Question: I am trying to write an implementation of battleship in Qt and I am using two QGridLayouts for containing QToolButtons that are used to represent players' grids. The top-level layout (QMainWindows one) is a QHBoxLayout. What I want to accomplish is to remove the spacing between these buttons. This is how it's looking at the moment:

It definitely isn't pretty. I am adding items into these layouts like this:
'''
QIcon icon;
icon.addFile(QStringLiteral(":/images/Resources/field_blue.png"), QSize(), QIcon::Normal, QIcon::Off);
for (int i = 0; i < dimensions; ++i)
{
for (int j = 0; j < dimensions; ++j)
{
QToolButton* buttonLeft = new QToolButton(this);
buttonLeft->setToolButtonStyle(Qt::ToolButtonTextUnderIcon);
buttonLeft->setText(QString::number(i) + "-" + QString::number(j));
buttonLeft->setFixedSize(FIELD_ICON_SIZE + 10, FIELD_ICON_SIZE + 10); // FIELD_ICON_SIZE -> 20
buttonLeft->setIcon(icon);
buttonLeft->setIconSize(QSize(FIELD_ICON_SIZE, FIELD_ICON_SIZE));
buttonLeft->setAutoRaise(true);
QToolButton* buttonRight = new QToolButton(this);
buttonRight->setToolButtonStyle(Qt::ToolButtonTextUnderIcon);
buttonRight->setText(QString::number(i) + "-" + QString::number(j));
buttonRight->setFixedSize(FIELD_ICON_SIZE + 10, FIELD_ICON_SIZE + 10);
buttonRight->setIcon(icon);
buttonRight->setIconSize(QSize(FIELD_ICON_SIZE, FIELD_ICON_SIZE));
buttonRight->setAutoRaise(true);
_ui.gridLayoutLeft->addWidget(buttonLeft, i, j);
_ui.gridLayoutRight->addWidget(buttonRight, i, j);
}
}
'''
I could try using spacers but they leave blank spots which is also not desirable.
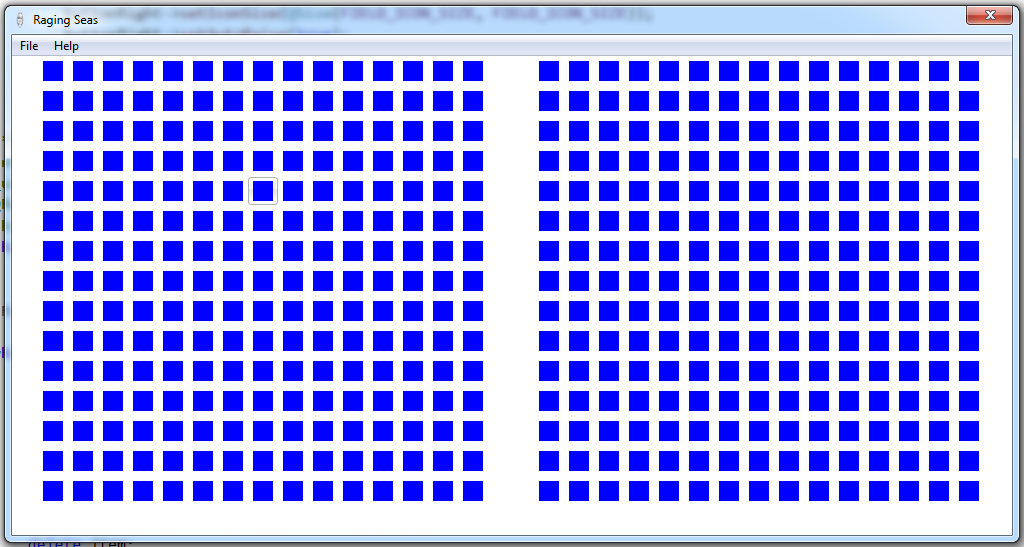
Answer: As almost always in programming there are several ways of achieving what you want, so I'll give you my solution which is just another one.
If you want to use "buttons" as tiles for your game, you will need to strong-style them, not only make them look the way you want for a specific theme in a specific platform, which is what you're doing now. The default style for 'QToolButton's is not the same on Mac, Windows, Linux nor the behavior of the auto-rising effect. That's why I recommend to take full control of the button style.
I'll include a very basic example you can use to get some ideas and put them in your application.
First I decided to use 'QPushButton's instead of 'QToolButton's. The code for populating the left side grid would be like follows:
'''
// ...
for (int i = 0; i < dimensions; ++i)
{
for (int j = 0; j < dimensions; ++j)
{
QPushButton* buttonLeft = new QPushButton(this);
buttonLeft->setFixedSize(20, 20);
QToolButton* buttonRight = new QToolButton(this);
ui->gridLayoutLeft->addWidget(buttonLeft, i + 1, j + 1);
// ...
}
}
'''
Notice that I've changed the indexes when adding the buttons to the grid. This is because I will reserve the first row and the first column for the spacers I'll use later to shrink the buttons.
Now, lets set the layout spacing to zero:
'''
ui->gridLayoutLeft->setSpacing(0);
'''
and add the spacers:

'''
// Vertical spacers
ui->gridLayoutLeft->addItem(new QSpacerItem(20, 40, QSizePolicy::Minimum, QSizePolicy::Expanding), 0, 0, 1, dimensions + 2);
ui->gridLayoutLeft->addItem(new QSpacerItem(20, 40, QSizePolicy::Minimum, QSizePolicy::Expanding), dimensions + 1, 0, 1, dimensions + 2);
// Horizontal spacers
ui->gridLayoutLeft->addItem(new QSpacerItem(40, 20, QSizePolicy::Expanding, QSizePolicy::Minimum), 1, 0, dimensions, 1);
ui->gridLayoutLeft->addItem(new QSpacerItem(40, 20, QSizePolicy::Expanding, QSizePolicy::Minimum), 1, dimensions + 1, dimensions, 1);
'''
The buttons are now as joint as they can.

Finally the buttons need to be styled. To do that I prefer to use style sheets. (A lot of information about style sheets can be found in the Qt documentation: <URL>
'''
QString styleSheet =
"QPushButton {"
" background-color: blue;"
" border: none;"
"}"
"QPushButton:hover {"
"background-color: lightblue;"
"}"
"QPushButton:pressed {"
"background-color: red;"
"}";
setStyleSheet(styleSheet);
'''
The result of this simple style sheet is:

You can play with it until you get a nice behavior, you can even simulate the auto-raising effect but the most important fact is that with this approach your game board should look exactly the same on all Qt supported platforms.